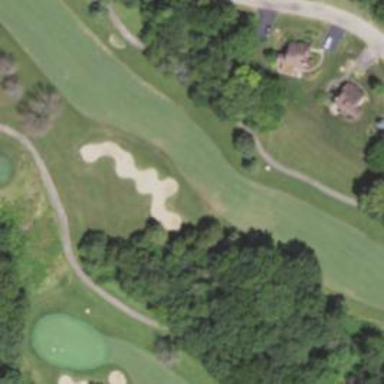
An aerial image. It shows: Golf hole.